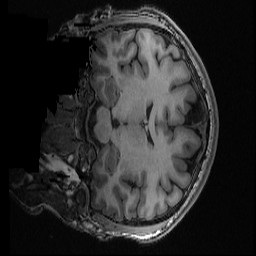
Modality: T1w
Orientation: coronal
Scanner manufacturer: ge
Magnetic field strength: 3 T
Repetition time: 0.008164 s
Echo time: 0.003184 s